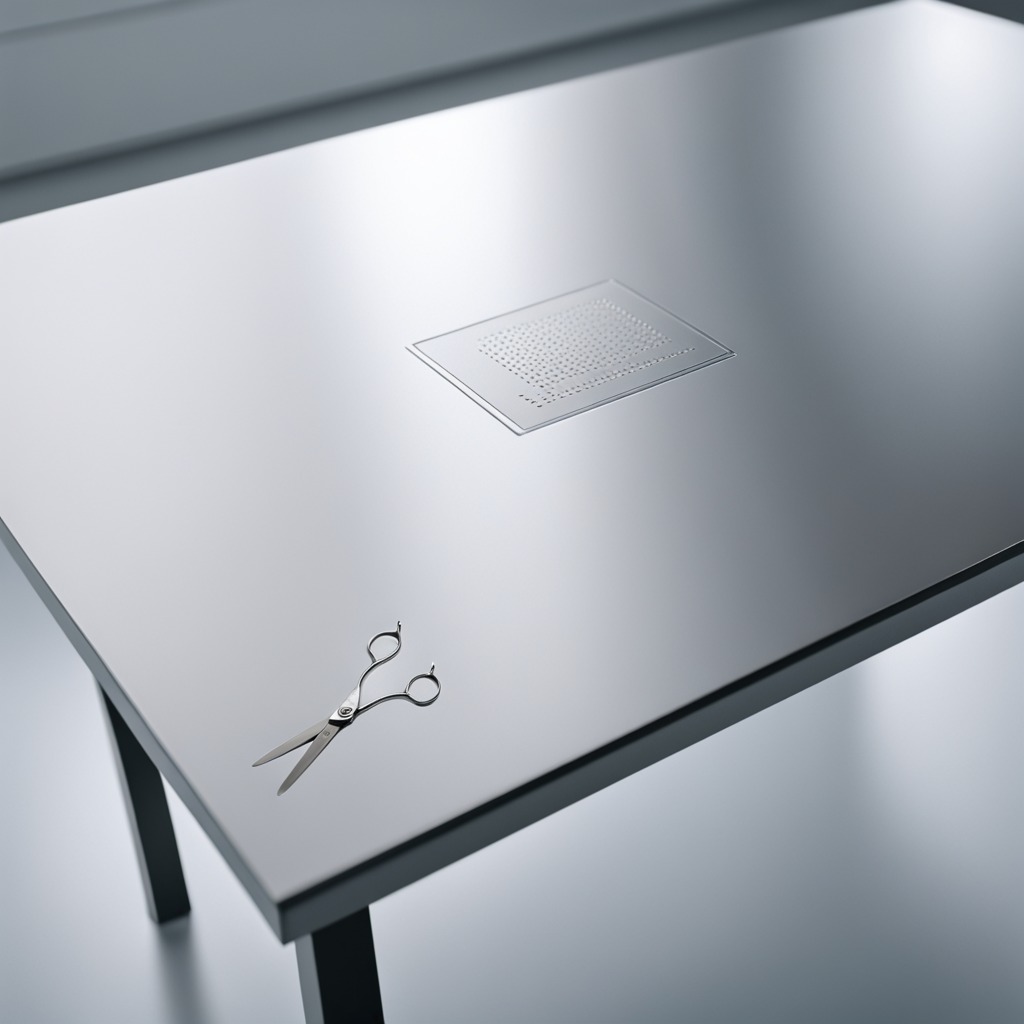
A scissor is lying on a stainless steel table in a high-end prototyping lab.